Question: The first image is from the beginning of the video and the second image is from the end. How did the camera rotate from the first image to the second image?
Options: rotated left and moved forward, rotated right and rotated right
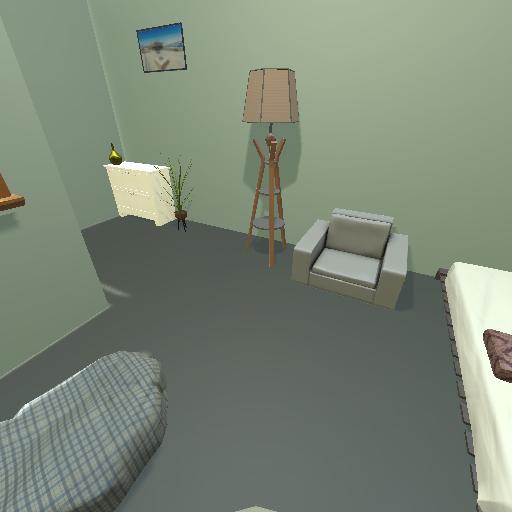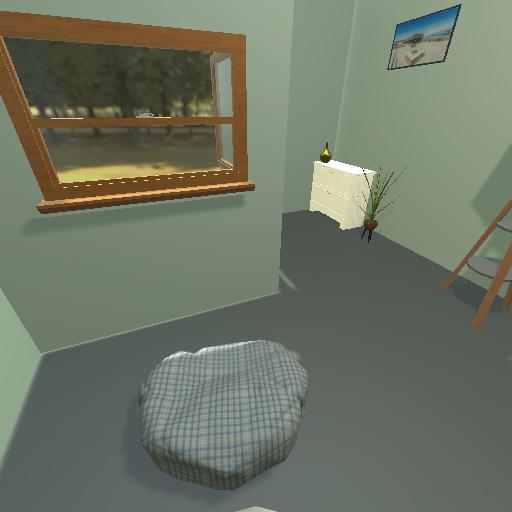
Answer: rotated left and moved forward